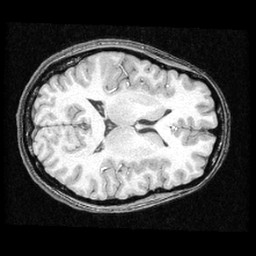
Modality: T1w
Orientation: axial
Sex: female
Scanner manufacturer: ge
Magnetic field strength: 1.5 T
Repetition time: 21 s
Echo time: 0.008 s